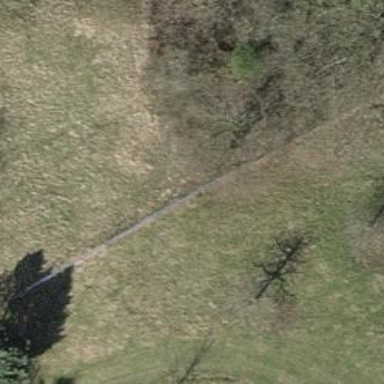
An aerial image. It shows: Fence.